Field crop: maize
Growth stage: 2
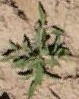
Species: atriplex